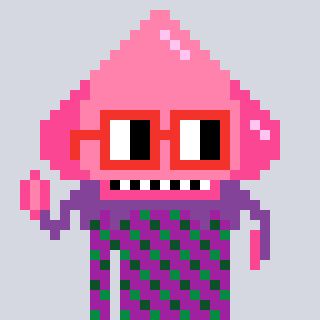
a pixel art character with square red glasses, a squid-shaped head and a magenta-colored body on a cool background